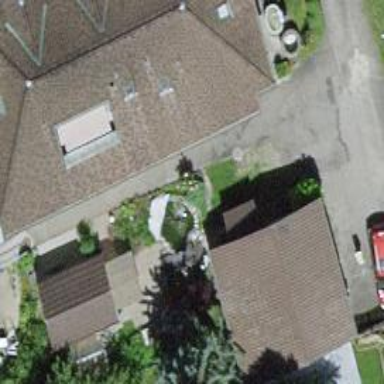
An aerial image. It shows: Garage building.